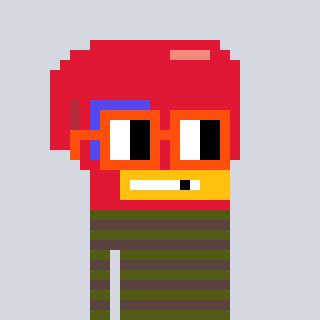
a pixel art character with square orange glasses, a boxing glove-shaped head and a darkbrown-colored body on a cool background